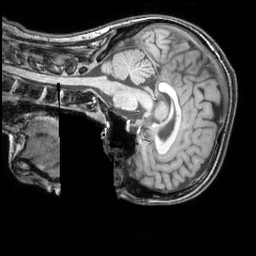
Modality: T1w
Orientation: sagittal
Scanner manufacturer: philips
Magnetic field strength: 3 T
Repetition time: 0.008082 s
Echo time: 0.0037 s